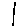
Label: line